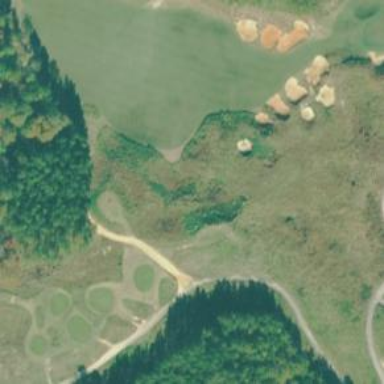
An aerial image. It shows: Golf cartpath that is also road path.